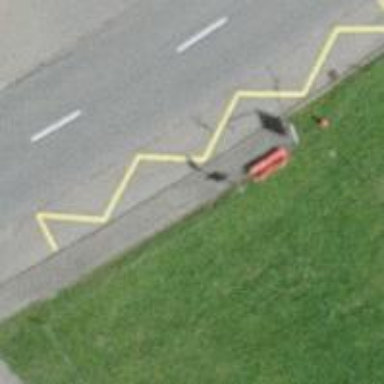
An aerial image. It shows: Bus stop with platform for public transport.